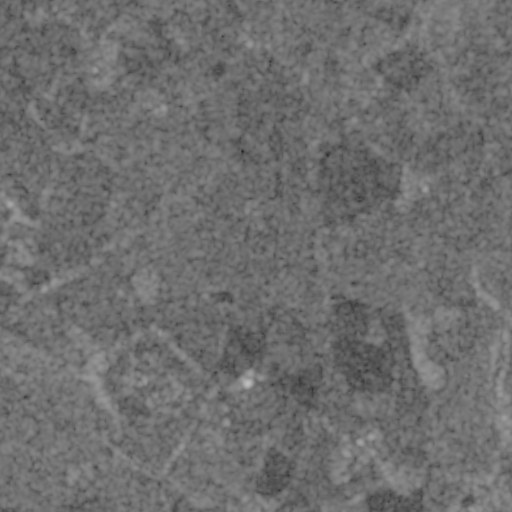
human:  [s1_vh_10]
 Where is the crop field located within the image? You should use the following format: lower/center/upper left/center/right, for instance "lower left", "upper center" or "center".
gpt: The crop field is located in the lower right of the image.
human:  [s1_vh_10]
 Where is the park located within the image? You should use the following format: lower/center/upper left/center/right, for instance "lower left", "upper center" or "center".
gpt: The park is located in the upper left of the image.
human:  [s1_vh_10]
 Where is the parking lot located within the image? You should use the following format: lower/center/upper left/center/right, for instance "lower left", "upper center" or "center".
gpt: The parking lot is located in the lower center of the image.
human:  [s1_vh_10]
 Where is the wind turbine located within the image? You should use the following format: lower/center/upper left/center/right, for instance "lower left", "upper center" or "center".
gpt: The wind turbine is located in the lower left of the image.
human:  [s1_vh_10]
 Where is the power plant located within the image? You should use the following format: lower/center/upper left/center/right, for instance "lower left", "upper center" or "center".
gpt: There is no power plant in the image.

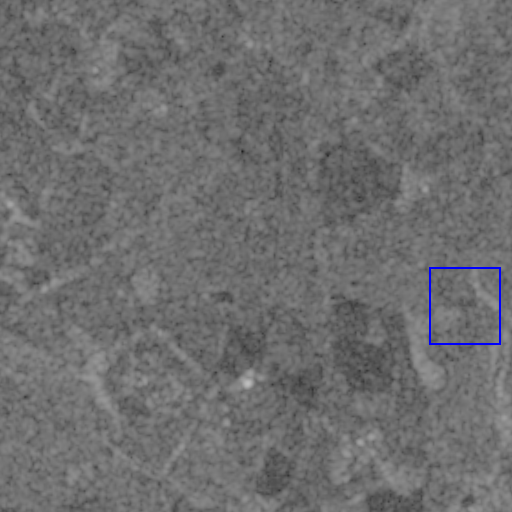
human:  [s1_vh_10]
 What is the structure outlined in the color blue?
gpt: The structure outlined in blue is a crop field.
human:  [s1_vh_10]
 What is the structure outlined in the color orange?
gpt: There is no orange outline.